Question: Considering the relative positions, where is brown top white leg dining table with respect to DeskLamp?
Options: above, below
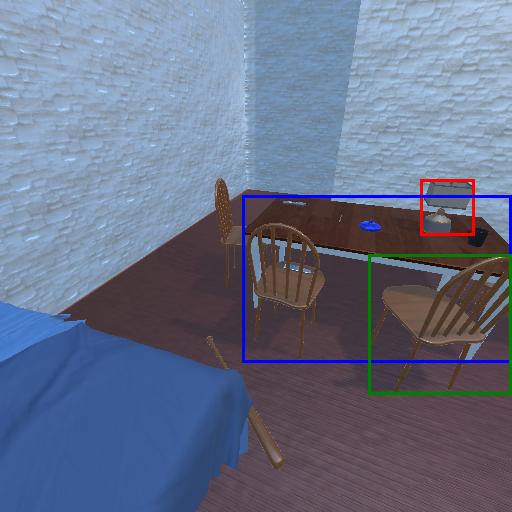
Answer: above